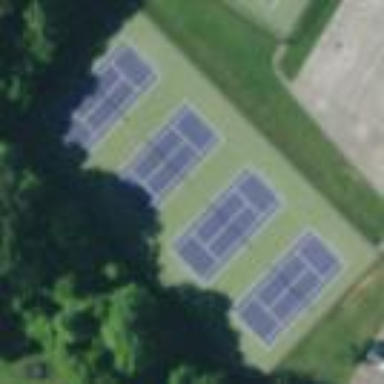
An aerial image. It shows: Tennis court on pitch designated for leisure land.